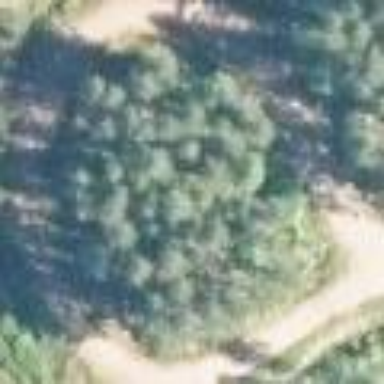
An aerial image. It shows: Unpaved track road.